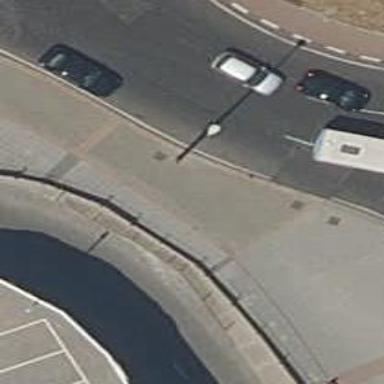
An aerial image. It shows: Primary highway around roundabout with separate sidewalks.